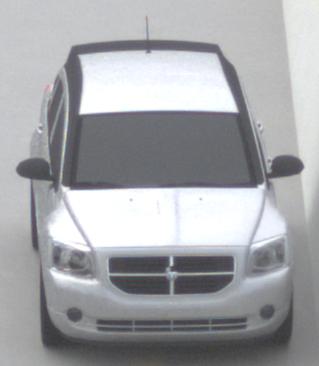
Make: Dodge
Model: Caliber 1.8
Detailed model: Caliber
Model produced from: 2006/06
Model produced until: 2009/03
Doors: 5
Color: white
Road condition: dry road
Daytime: morning or afternoon
Contrast: low contrast